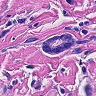
Metastatic tissue present: yes